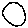
Label: circle